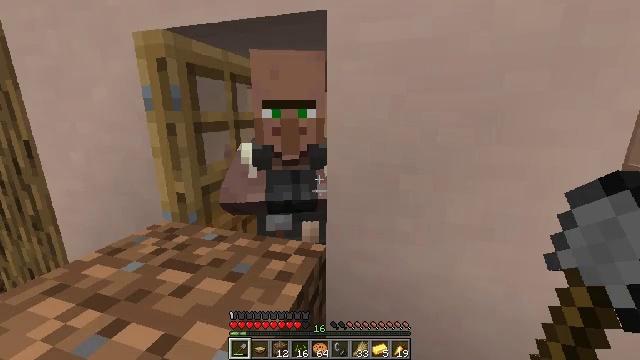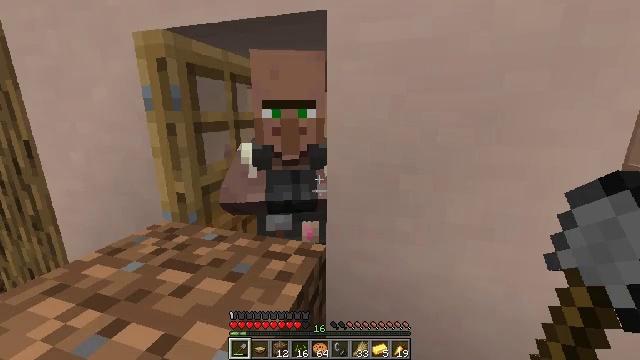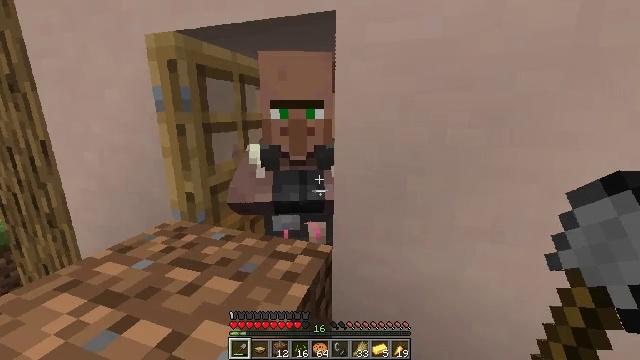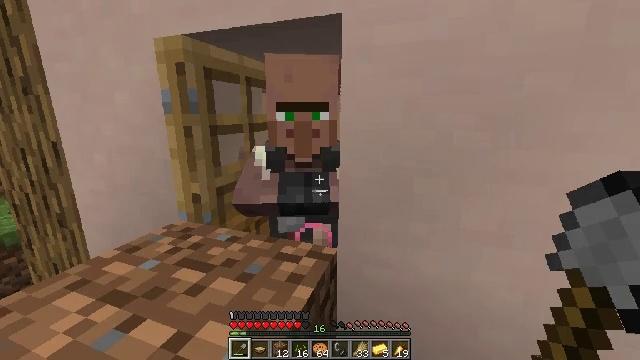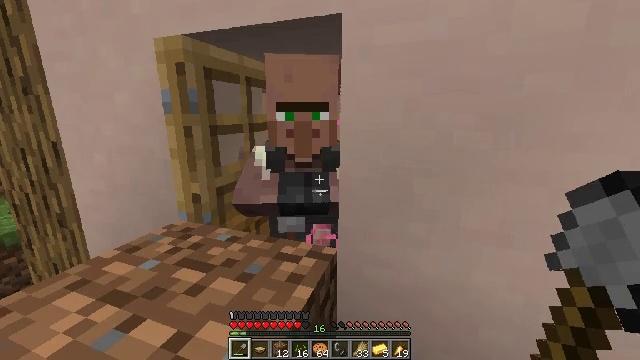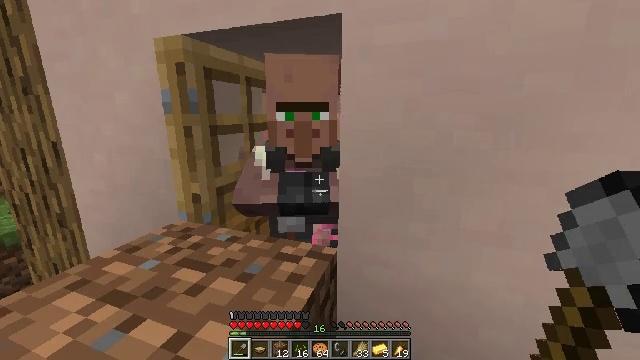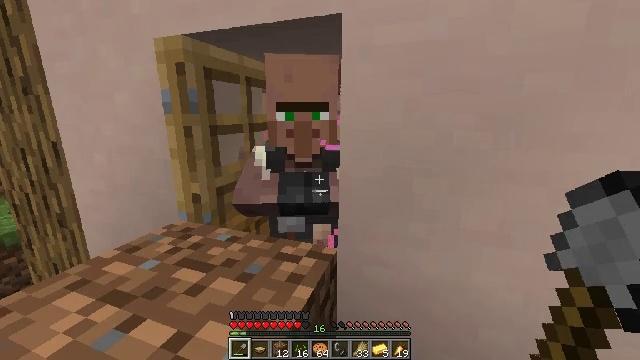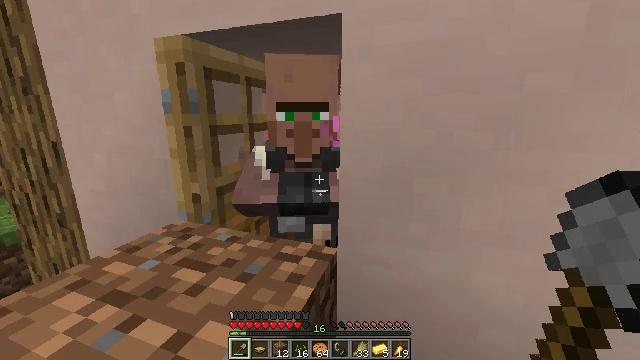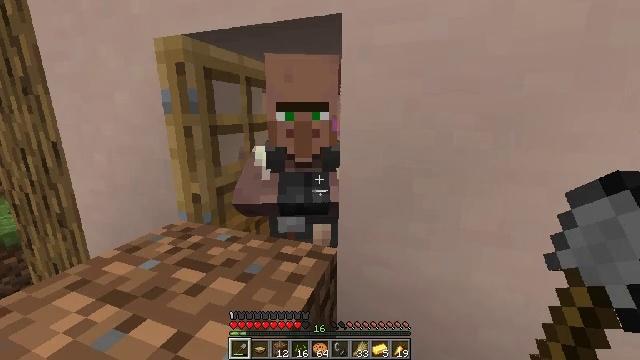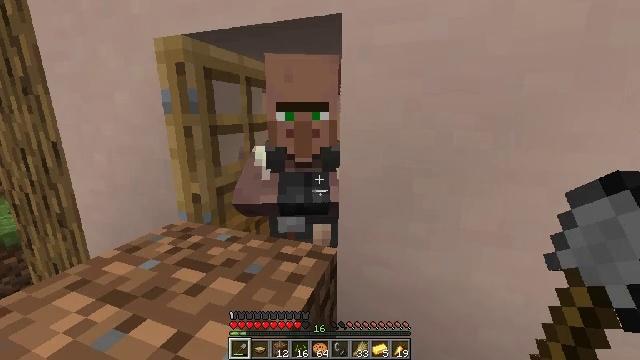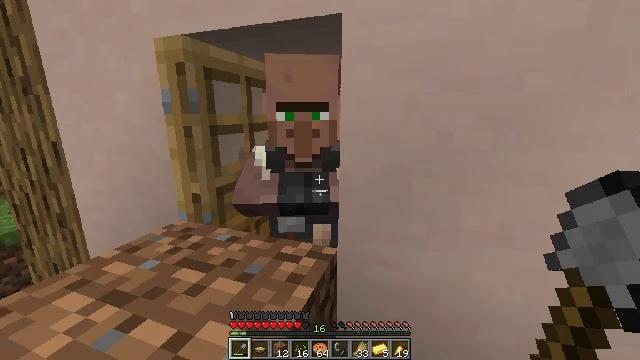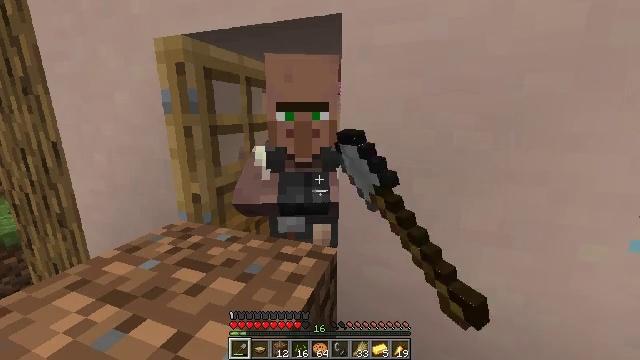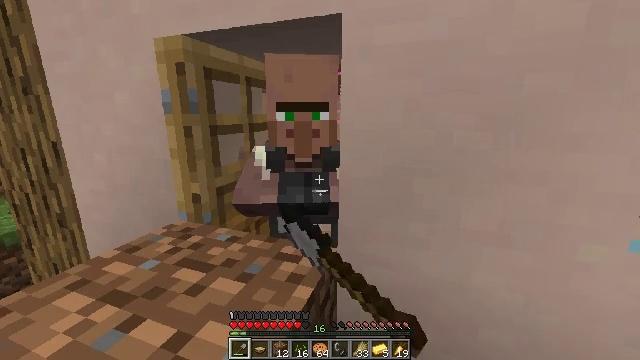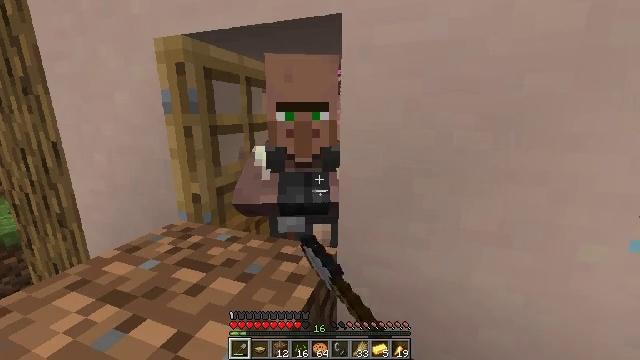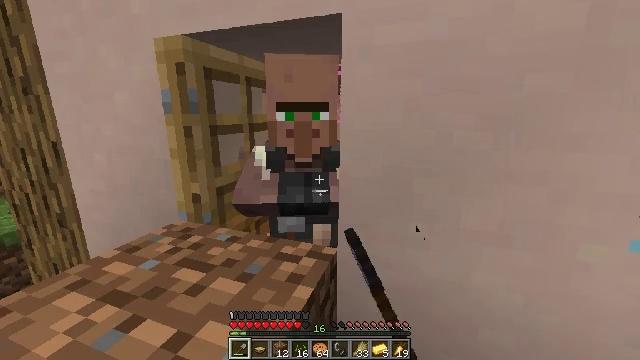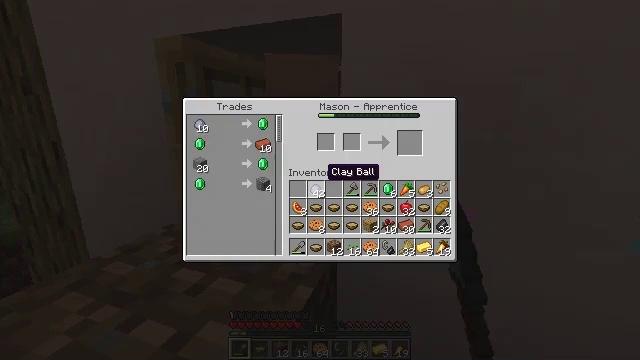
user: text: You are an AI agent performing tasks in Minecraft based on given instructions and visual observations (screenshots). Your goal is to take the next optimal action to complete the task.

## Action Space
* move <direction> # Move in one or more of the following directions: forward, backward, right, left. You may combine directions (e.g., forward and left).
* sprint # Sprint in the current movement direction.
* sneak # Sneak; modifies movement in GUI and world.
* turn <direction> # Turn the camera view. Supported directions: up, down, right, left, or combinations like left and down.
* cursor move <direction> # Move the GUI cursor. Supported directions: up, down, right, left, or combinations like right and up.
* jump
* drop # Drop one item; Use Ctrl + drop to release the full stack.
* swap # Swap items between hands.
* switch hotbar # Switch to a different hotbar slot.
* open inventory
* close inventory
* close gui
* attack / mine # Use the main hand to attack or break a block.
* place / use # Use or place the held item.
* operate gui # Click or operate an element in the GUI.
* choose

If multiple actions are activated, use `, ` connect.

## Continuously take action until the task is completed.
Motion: motion action
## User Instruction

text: Interact with the crafting table to craft chiseled stone bricks.
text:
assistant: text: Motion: no_op
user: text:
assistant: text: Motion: turn left
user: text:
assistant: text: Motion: turn left
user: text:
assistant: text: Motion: no_op
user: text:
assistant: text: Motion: no_op
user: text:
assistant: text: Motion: no_op
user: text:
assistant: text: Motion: no_op
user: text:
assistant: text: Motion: no_op
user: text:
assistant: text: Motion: no_op
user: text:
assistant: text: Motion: use / place
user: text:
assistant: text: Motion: use / place
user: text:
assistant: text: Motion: use / place
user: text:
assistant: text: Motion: no_op
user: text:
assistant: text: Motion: no_op
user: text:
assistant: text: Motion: no_op
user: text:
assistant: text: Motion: no_op
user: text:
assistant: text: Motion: no_op
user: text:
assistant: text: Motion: no_op
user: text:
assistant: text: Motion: no_op
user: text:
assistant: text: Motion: no_op
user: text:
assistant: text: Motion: no_op
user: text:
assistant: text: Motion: no_op
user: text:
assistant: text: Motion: no_op
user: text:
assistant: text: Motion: no_op
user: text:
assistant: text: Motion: cursor move right and up
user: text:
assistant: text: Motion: cursor move right
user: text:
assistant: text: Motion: no_op
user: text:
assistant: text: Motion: no_op
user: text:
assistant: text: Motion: cursor move left
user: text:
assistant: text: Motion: cursor move left